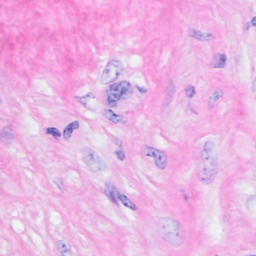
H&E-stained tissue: Breast